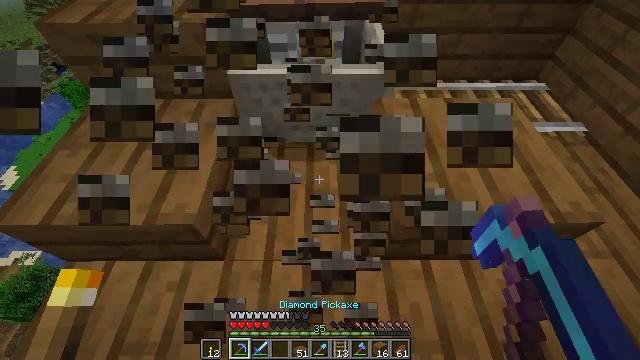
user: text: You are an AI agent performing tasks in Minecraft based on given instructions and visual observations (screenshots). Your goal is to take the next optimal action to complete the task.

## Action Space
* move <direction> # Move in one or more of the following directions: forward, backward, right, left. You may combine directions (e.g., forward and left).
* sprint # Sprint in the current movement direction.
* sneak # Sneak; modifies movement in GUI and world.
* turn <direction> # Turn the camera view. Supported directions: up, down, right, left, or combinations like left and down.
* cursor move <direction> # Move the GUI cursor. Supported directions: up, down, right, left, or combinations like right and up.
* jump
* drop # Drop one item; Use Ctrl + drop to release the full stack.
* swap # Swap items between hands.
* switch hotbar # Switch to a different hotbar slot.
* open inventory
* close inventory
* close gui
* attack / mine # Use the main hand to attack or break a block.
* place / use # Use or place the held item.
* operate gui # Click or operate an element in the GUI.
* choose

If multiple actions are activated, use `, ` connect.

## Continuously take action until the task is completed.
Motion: motion action
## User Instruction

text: Break the smoker to collect it.
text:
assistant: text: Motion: no_op